Field crop: maize
Growth stage: 2
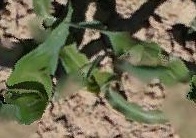
Species: maize